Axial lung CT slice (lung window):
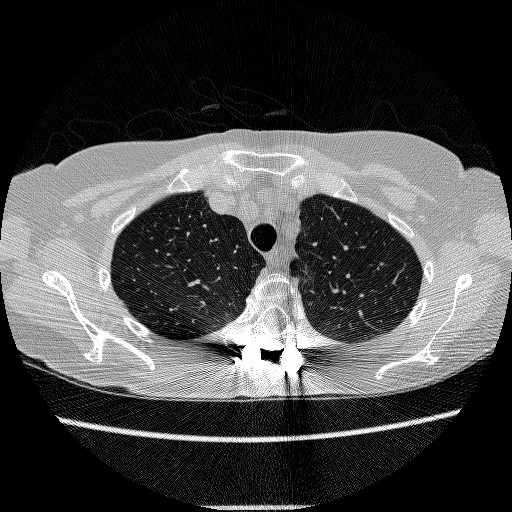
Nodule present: no